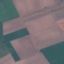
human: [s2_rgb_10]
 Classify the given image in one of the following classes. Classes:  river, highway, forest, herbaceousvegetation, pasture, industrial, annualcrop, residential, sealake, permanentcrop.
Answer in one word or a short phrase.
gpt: AnnualCrop